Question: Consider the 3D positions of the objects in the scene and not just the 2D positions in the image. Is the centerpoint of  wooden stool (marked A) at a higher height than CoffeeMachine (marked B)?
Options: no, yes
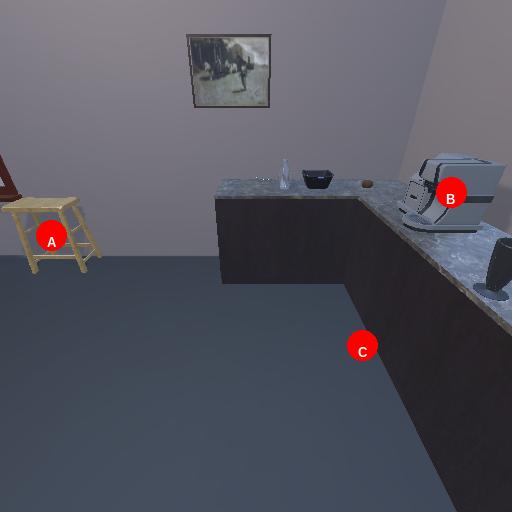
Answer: no